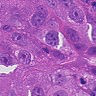
Metastatic tissue present: yes